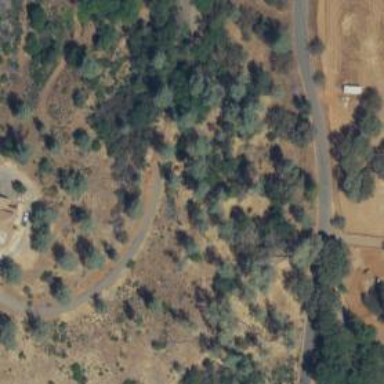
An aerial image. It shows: Driveway.